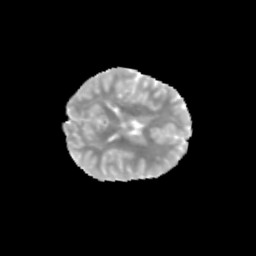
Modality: MD
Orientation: axial
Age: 12
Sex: female
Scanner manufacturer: siemens
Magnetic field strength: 3 T
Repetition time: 3.8 s
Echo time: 0.07 s